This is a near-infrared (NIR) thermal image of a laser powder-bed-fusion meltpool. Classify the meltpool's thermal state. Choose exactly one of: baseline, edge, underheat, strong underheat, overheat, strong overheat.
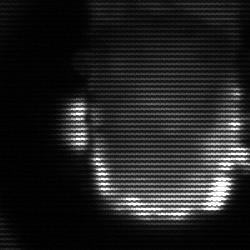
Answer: baseline